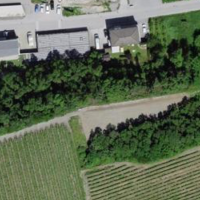
EUNIS habitat code: 43
Species observed at this site:
Anacamptis morio